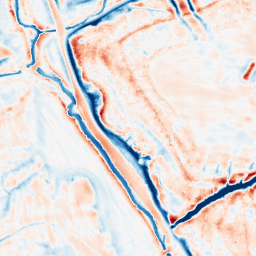
Category: edge_preserving
Decomposition family: bilateral
Decomposition parameters: d: 21
sigma_color: 150
sigma_space: 50
Upsampling method: quintic
Upsampling parameters: scale: 2
Upsampling scale: 2